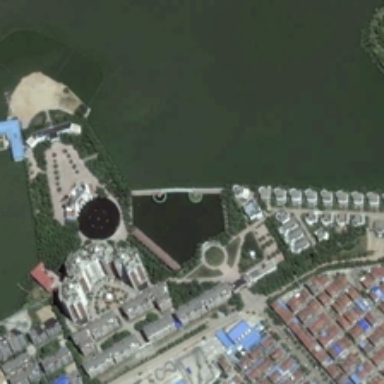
Many buildings and some green trees are near a piece of water .